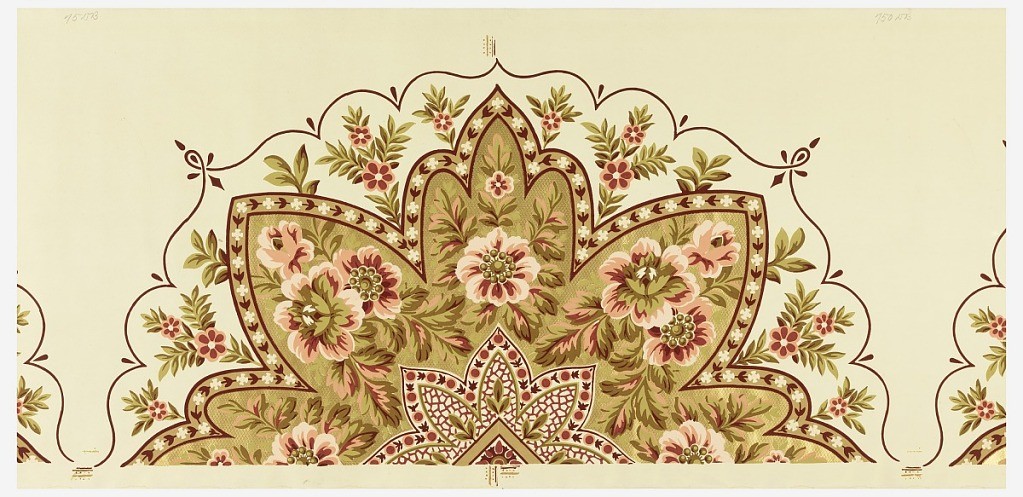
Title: Ceiling medallion
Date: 1875–1906
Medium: Block-printed paper
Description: Wallpaper roll. One half of a circular medallion, containing pink flowers and green foliage. Central framework is metallic gold color. Printed on off-white ground.